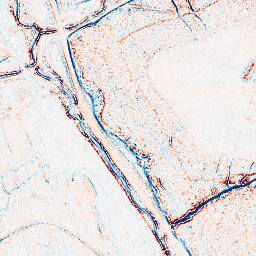
Category: edge_preserving
Decomposition family: anisotropic_diffusion
Decomposition parameters: iterations: 5
kappa: 50
gamma: 0.15
Upsampling method: regularized
Upsampling parameters: scale: 2
lambda_reg: 0.001
Upsampling scale: 2